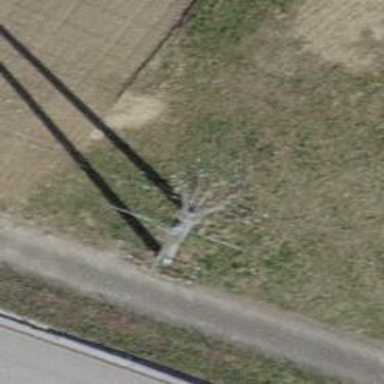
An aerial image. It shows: Three cables of power line.